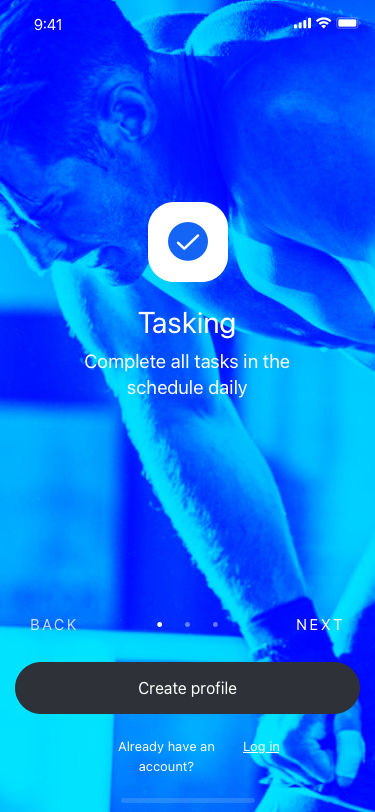
Text in this UI design:
Complete all tasks in the schedule daily
Tasking
Next
Back
Log in
Already have an account?